Interaction volume radius: 10 \u00c5
Interaction volume height: 25 \u00c5
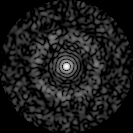
Disorder parameter: 0.8246